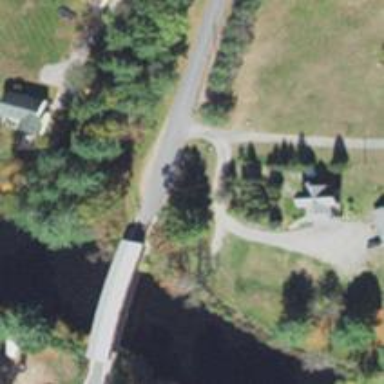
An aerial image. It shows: Covered bridge on residential road.